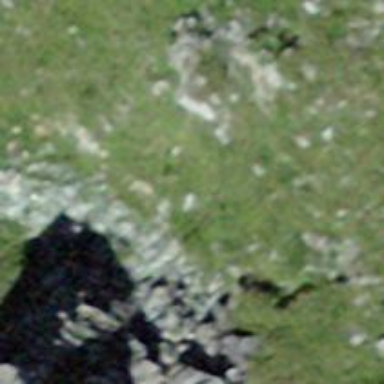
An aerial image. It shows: Natural cliff.